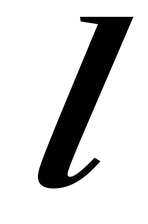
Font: LibreCaslonText-Italic_Bold_Italic